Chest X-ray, AP view. Patient: 10 years old, sex M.
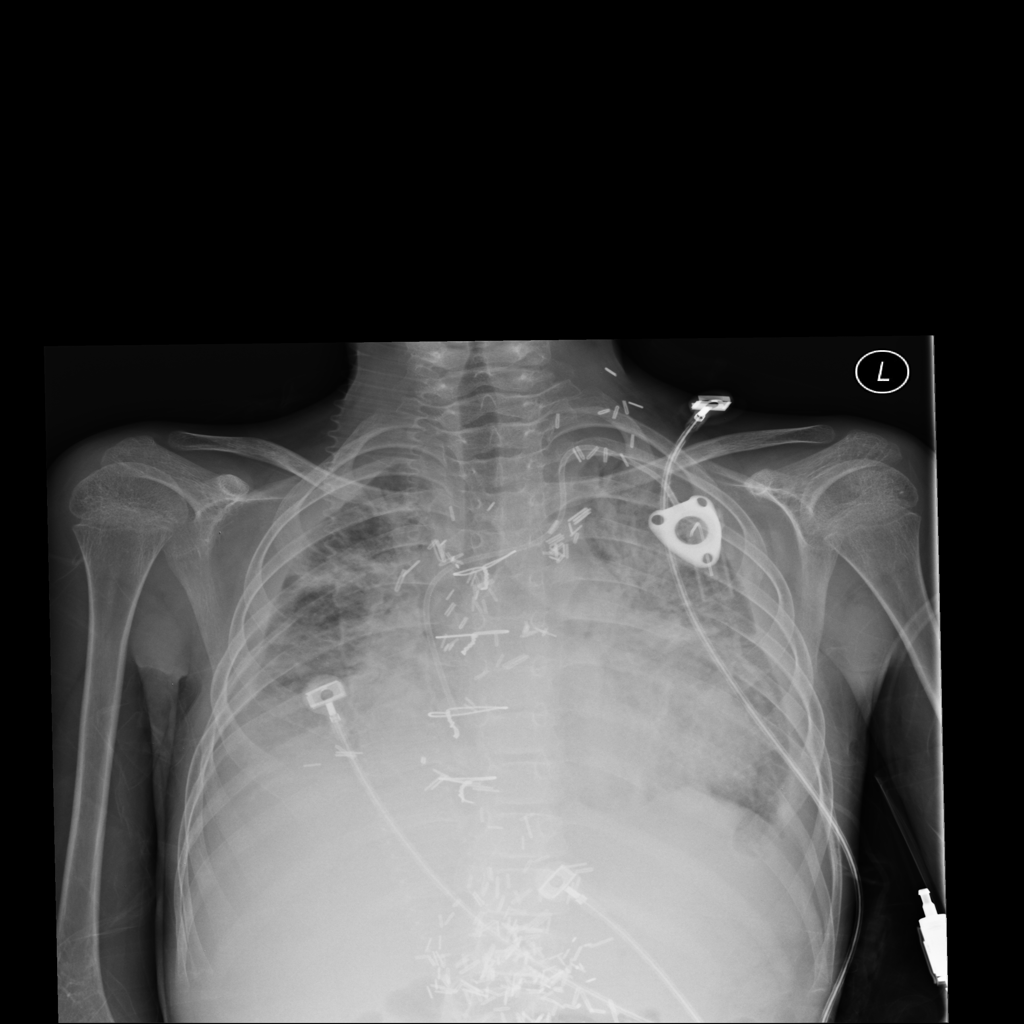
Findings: Effusion, Infiltration, Pleural_Thickening